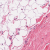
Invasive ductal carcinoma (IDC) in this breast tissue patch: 0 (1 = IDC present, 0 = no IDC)